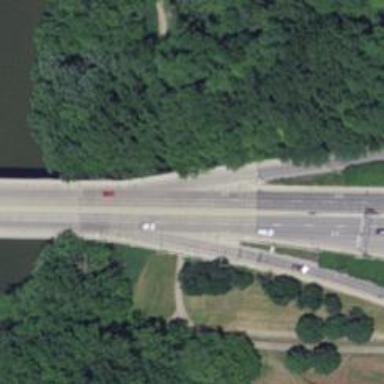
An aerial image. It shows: Secondary link road crossing over bridge.